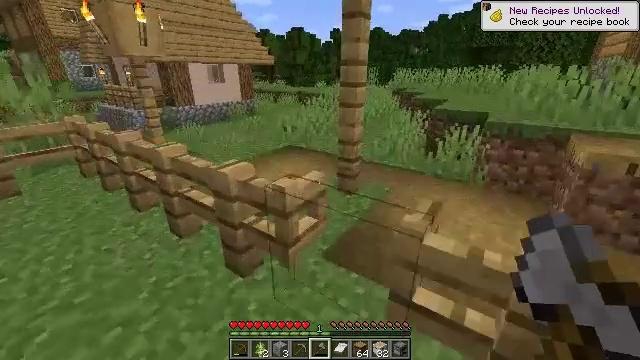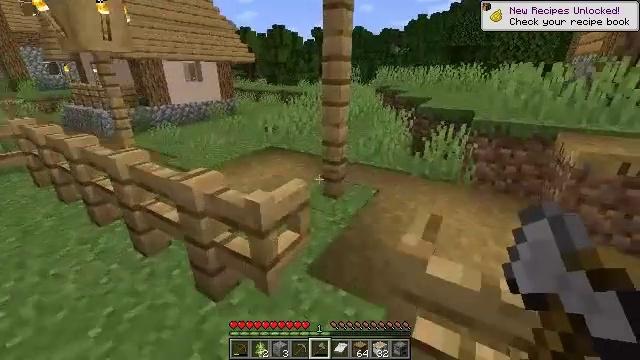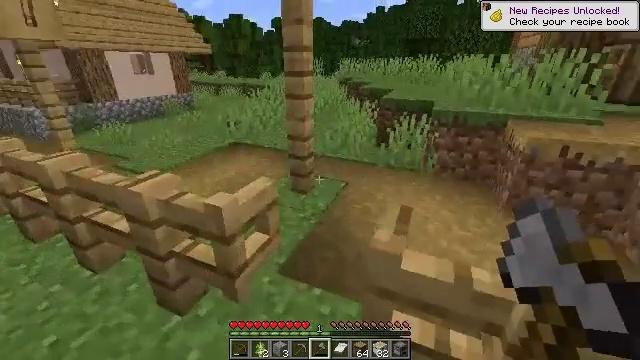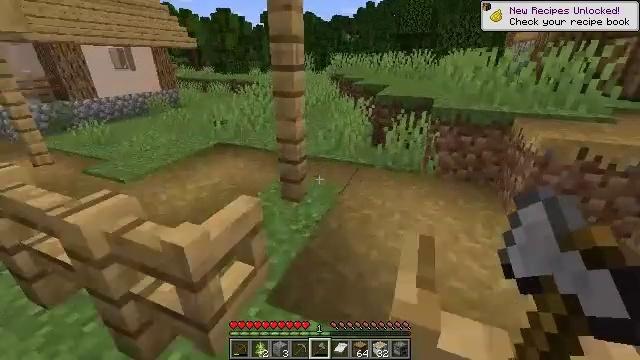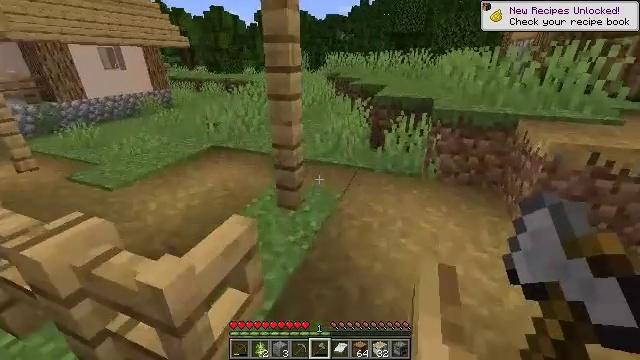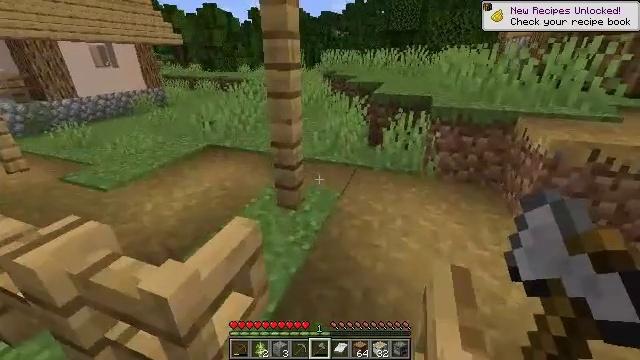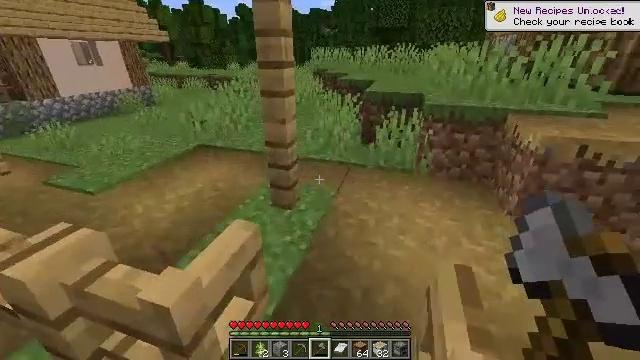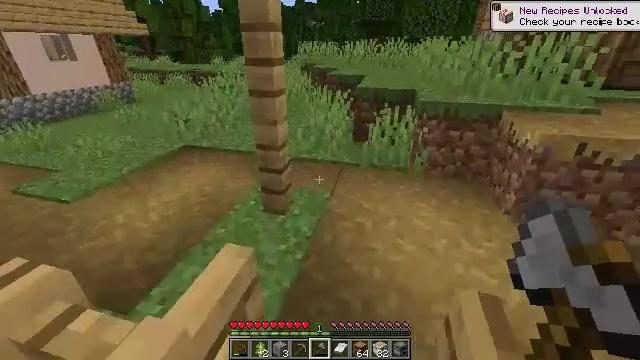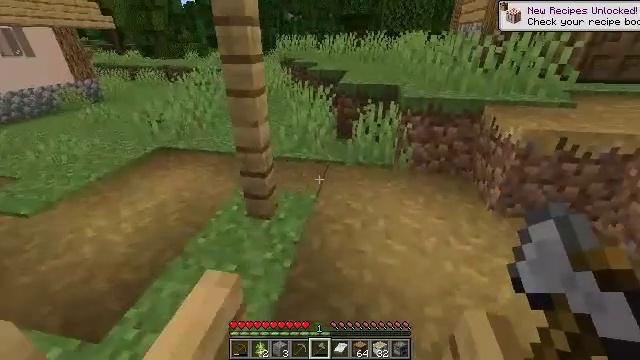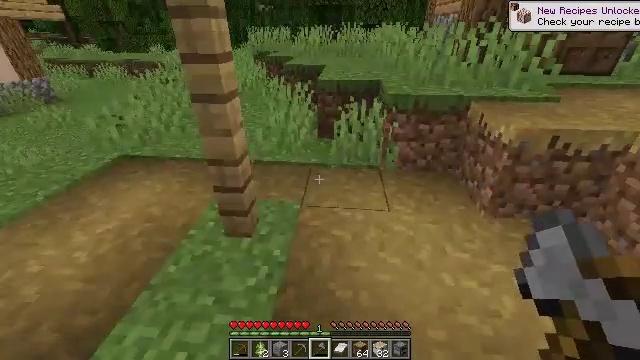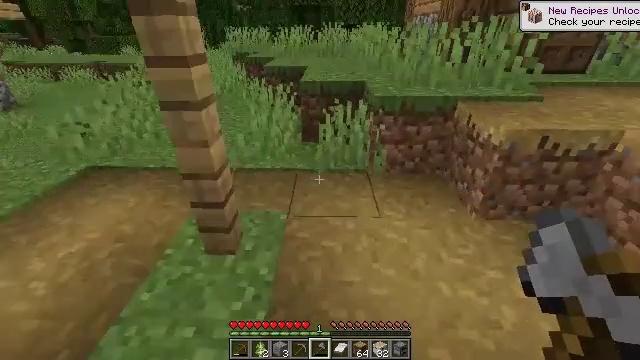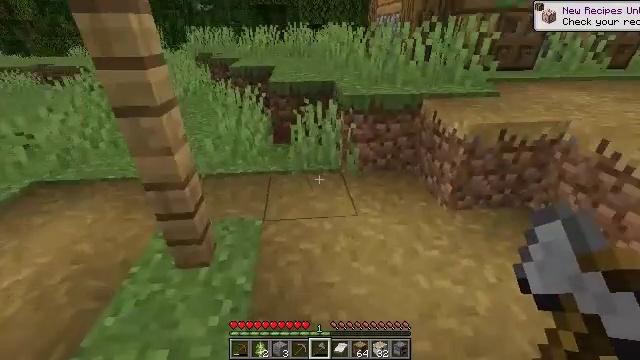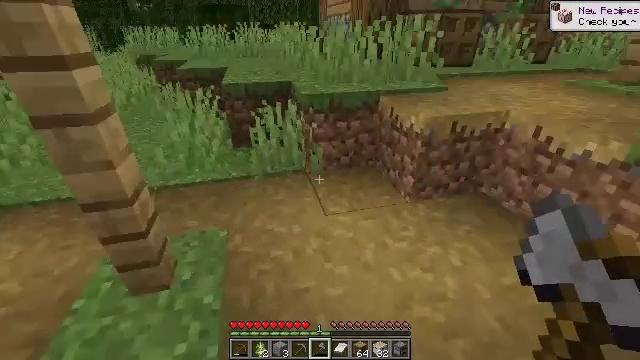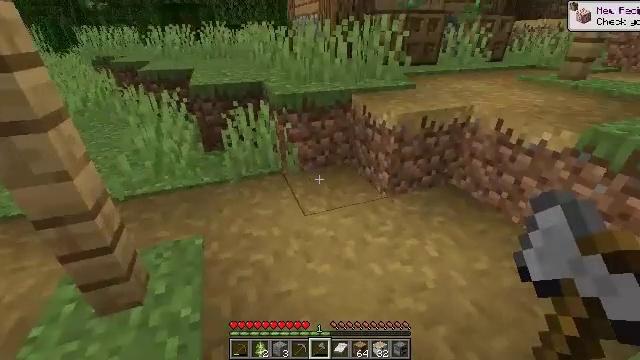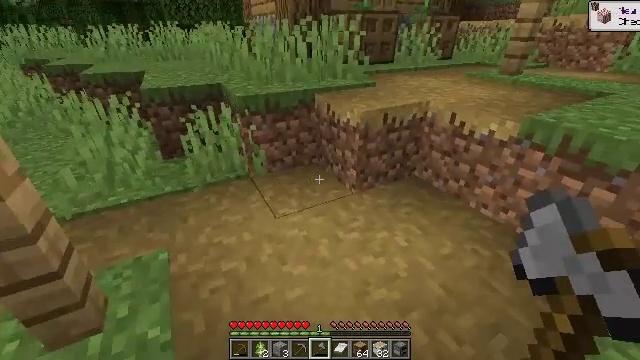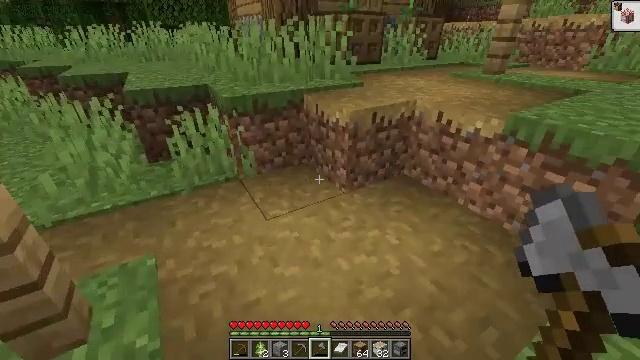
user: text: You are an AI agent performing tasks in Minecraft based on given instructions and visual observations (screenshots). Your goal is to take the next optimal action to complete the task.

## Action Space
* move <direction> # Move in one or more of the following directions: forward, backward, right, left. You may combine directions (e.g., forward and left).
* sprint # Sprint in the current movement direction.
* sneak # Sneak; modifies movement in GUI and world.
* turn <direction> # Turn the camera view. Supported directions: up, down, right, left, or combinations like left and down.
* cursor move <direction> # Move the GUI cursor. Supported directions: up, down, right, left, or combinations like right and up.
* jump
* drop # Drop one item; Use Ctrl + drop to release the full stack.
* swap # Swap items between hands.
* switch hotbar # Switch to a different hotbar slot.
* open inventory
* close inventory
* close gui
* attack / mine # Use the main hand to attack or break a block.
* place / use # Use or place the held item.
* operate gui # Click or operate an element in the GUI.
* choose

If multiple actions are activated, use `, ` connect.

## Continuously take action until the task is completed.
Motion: motion action
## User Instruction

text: Clear away tall grass.
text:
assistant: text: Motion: move forward, turn right
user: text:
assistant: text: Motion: move forward, turn right and down
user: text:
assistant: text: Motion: move forward, turn right
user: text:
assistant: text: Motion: move forward, turn right
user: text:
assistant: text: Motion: move forward, turn right
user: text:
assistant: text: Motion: move forward, turn right
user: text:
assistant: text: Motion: move forward, turn right and down
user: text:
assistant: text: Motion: move forward, turn right and down
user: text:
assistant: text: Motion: move forward, turn right and down
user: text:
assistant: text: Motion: turn right
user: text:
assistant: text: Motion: turn right
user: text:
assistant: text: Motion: turn right
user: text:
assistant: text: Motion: turn right
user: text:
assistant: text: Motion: turn right
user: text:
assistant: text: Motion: turn right
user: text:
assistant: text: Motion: turn right
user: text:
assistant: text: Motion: turn right
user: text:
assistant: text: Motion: turn right and up
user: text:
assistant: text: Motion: move forward, turn right
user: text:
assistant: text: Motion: move forward, turn right
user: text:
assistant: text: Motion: move forward, turn right
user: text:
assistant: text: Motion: move forward, turn right
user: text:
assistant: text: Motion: move forward, turn right
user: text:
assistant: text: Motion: turn right and down
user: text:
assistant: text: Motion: turn right and down
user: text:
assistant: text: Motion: turn right and down
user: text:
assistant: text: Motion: turn right and down
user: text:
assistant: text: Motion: turn right and down
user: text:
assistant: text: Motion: turn right and down
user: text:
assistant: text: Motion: turn right and down